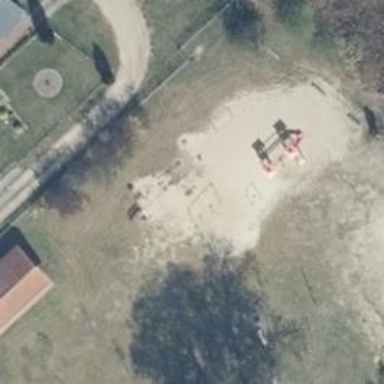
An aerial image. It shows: Playground featuring swings.